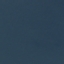
Land use / land cover: SeaLake